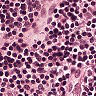
Metastatic tissue present: no